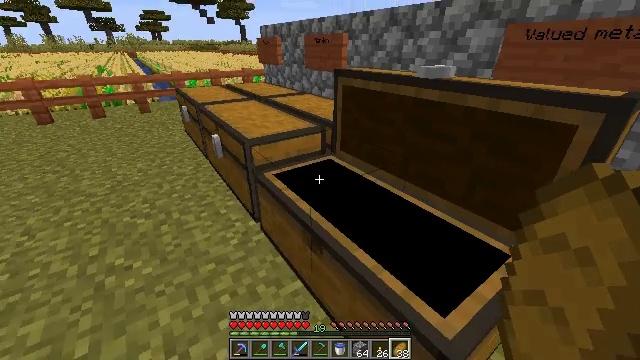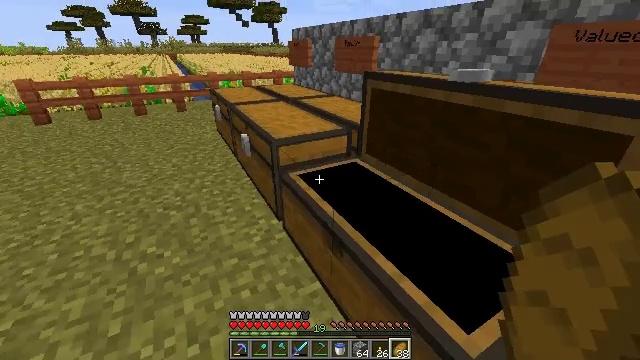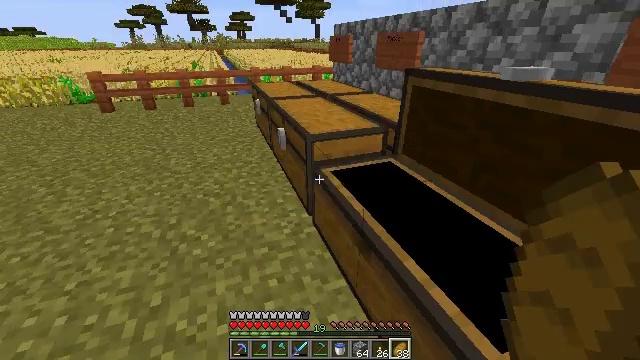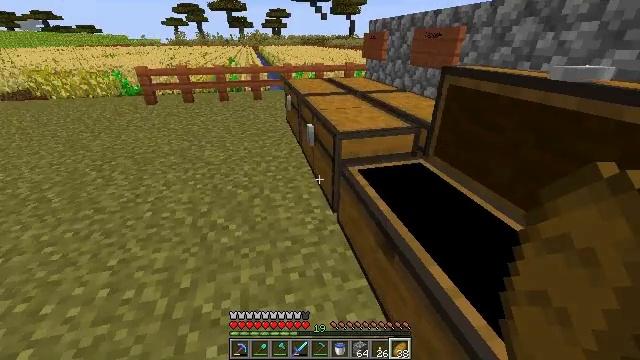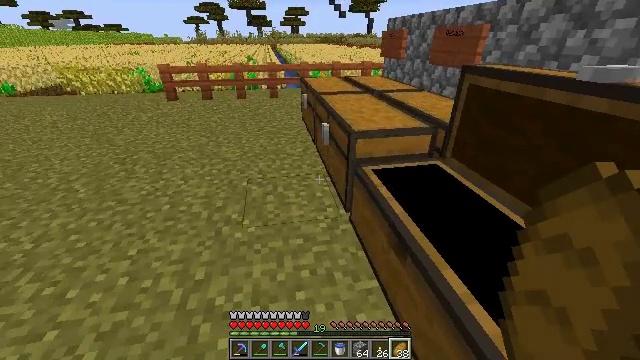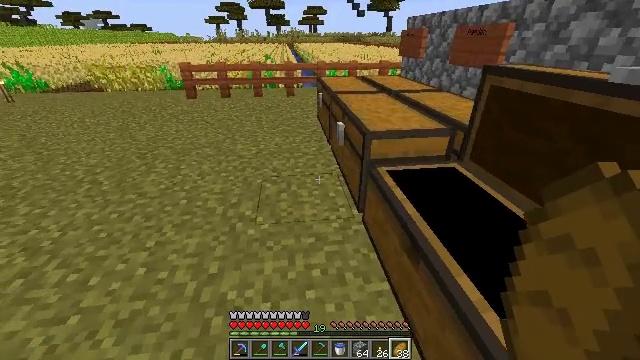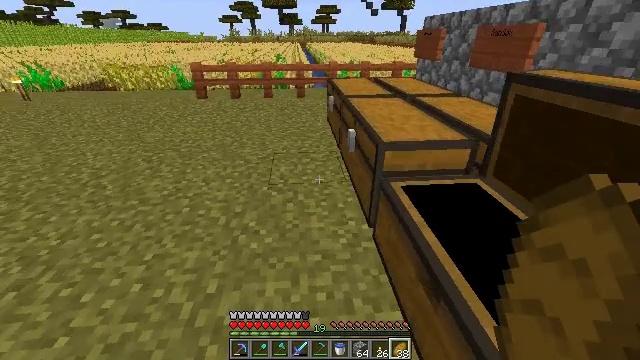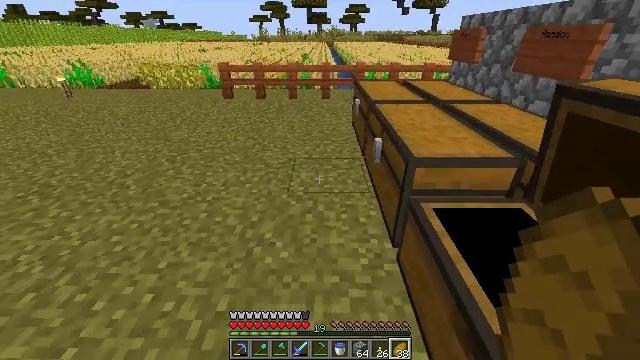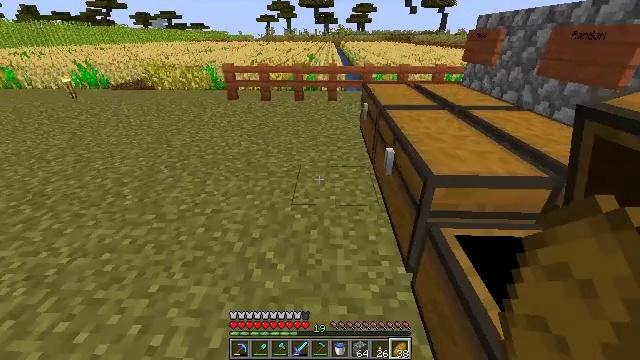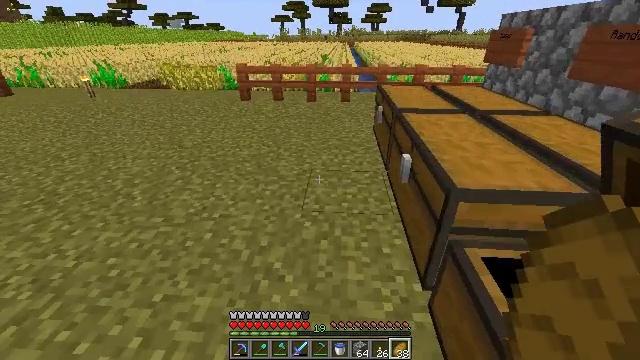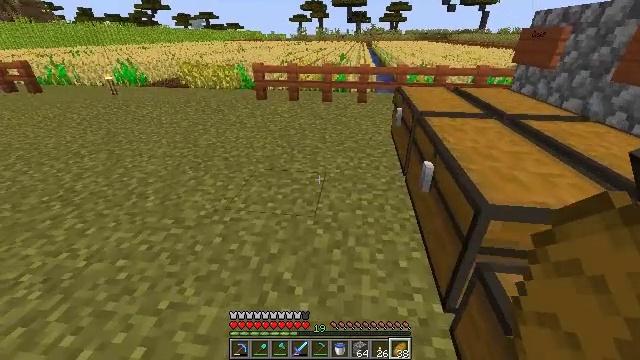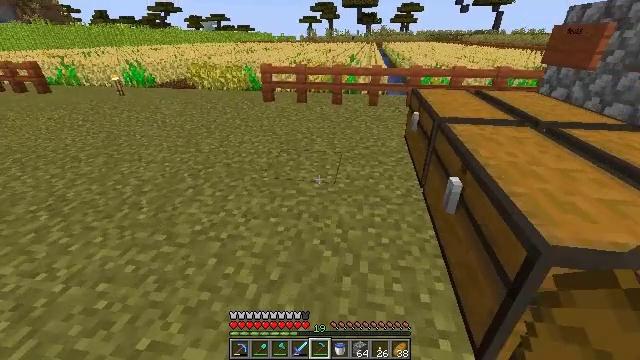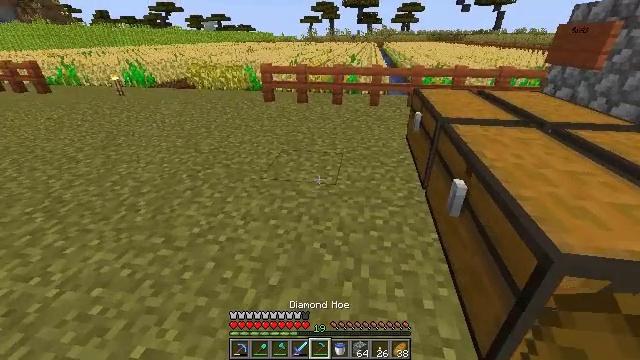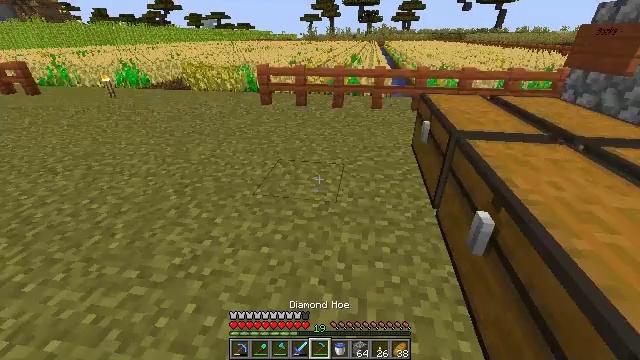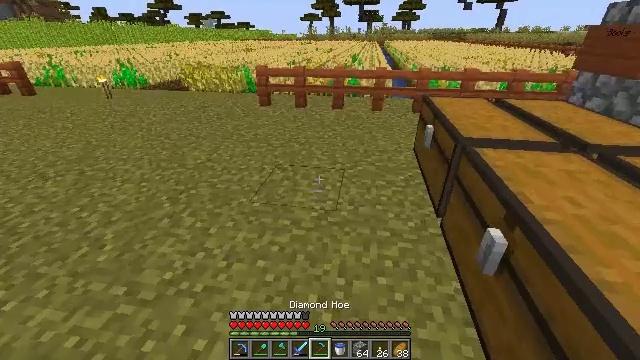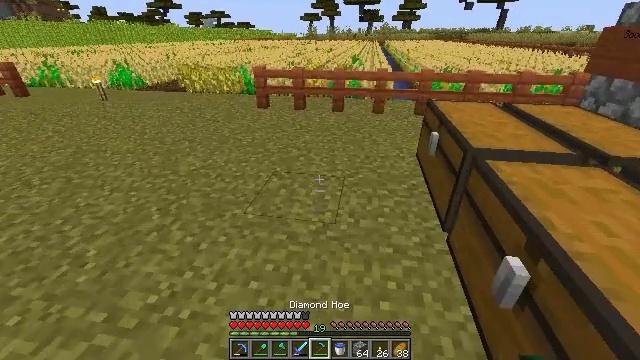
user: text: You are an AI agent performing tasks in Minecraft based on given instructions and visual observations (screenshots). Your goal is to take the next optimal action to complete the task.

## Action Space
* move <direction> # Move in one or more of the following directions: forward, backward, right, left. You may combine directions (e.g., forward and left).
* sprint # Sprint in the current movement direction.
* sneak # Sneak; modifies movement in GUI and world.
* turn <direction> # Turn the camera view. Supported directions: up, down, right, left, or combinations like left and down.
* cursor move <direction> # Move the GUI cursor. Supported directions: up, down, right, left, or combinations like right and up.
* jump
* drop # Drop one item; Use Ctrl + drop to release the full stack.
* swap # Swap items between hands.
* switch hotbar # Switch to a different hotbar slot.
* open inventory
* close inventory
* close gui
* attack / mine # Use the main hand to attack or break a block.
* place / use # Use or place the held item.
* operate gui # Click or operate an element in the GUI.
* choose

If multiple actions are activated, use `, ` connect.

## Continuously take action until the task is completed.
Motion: motion action
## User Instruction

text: Gather wheat by left-clicking on it.
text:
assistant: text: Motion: turn left
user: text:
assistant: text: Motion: turn left
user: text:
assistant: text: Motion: turn left
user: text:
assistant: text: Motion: turn left
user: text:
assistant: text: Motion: move forward, turn left
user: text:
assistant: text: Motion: move forward, turn left
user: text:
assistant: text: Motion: move forward, turn left
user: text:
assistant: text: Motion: move forward, turn left
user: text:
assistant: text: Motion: move forward, turn left
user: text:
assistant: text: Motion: move forward, turn left
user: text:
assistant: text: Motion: move forward, turn left, switch to hotbar 5
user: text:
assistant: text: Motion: move forward, switch to hotbar 5
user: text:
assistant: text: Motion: move forward, switch to hotbar 5
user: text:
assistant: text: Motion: move forward, switch to hotbar 5
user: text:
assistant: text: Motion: move forward, switch to hotbar 5
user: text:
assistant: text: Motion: move forward
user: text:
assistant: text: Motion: move forward
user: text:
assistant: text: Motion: move forward
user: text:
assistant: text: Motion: move forward, turn left
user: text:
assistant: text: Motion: move forward, turn left
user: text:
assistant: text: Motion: move forward, turn left
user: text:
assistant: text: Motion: move forward, turn left
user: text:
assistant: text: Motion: move forward, turn left
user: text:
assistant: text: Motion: move forward, turn left
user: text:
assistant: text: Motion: move forward
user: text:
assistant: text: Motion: move forward
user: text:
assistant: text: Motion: move forward
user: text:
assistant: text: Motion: move forward
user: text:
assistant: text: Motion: move forward
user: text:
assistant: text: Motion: move forward